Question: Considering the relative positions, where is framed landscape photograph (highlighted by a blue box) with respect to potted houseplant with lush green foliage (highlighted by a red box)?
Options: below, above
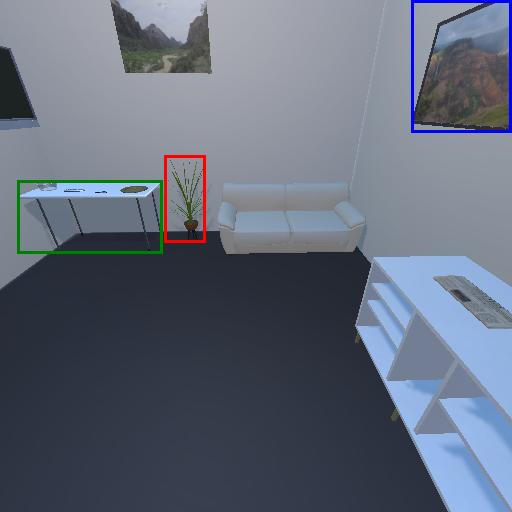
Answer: below